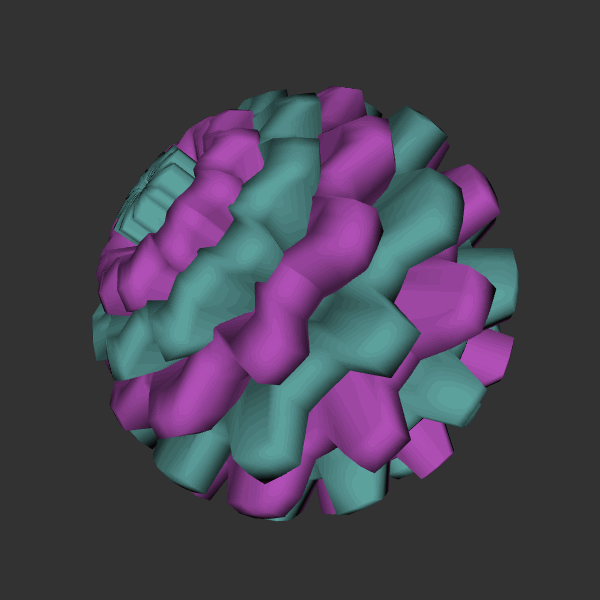
Background: dark